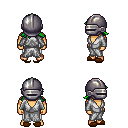
a pixel art fantasy rpg character, male body template, human, tanned skin, white robe, white pants, green loose hair, metal helm, brown slippers, four views (front, back, left, right), 2x2 character sprite sheet, small pixel art, hard edges, no anti-aliasing